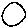
Label: circle